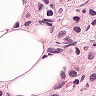
Metastatic tissue present: yes